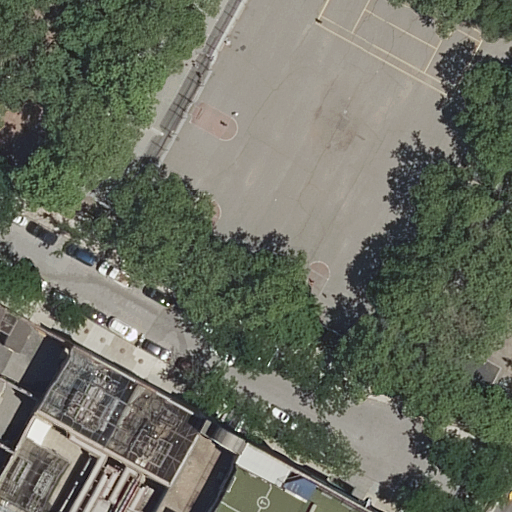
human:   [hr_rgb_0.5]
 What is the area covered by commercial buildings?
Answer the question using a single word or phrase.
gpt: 0m2

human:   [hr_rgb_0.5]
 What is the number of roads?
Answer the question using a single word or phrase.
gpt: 3

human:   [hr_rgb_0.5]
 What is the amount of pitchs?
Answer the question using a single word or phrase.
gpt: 1

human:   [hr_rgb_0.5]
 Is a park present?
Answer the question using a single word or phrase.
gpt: yes

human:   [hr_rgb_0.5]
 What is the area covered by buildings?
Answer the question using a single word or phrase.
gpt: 225m2

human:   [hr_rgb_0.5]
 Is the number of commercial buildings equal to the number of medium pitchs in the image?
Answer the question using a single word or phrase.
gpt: no

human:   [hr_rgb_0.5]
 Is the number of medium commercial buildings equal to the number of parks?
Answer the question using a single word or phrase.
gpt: no

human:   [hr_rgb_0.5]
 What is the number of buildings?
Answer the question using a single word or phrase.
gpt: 1

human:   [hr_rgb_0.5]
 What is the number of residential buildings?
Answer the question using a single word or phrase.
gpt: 0

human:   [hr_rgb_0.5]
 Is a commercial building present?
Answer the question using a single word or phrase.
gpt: no

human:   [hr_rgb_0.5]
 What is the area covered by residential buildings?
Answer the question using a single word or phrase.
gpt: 0m2

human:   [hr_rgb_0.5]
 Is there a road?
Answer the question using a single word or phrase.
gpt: yes

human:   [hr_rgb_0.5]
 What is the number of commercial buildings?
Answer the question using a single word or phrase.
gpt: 0

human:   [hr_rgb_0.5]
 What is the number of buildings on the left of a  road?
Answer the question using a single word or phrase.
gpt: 1

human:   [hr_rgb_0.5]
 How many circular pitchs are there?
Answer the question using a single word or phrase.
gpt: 0

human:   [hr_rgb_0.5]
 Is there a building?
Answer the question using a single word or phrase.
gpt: yes

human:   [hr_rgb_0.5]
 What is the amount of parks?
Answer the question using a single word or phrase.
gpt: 1

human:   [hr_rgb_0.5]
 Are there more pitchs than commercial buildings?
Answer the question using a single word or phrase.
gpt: yes

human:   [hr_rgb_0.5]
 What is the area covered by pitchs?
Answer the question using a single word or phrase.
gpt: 368m2

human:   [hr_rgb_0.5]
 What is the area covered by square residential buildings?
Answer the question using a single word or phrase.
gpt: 0m2

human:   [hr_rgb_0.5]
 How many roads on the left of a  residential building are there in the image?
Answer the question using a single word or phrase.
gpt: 0

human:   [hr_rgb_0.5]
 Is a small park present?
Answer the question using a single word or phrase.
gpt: no

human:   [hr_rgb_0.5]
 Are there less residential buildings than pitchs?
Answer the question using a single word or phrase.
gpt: yes

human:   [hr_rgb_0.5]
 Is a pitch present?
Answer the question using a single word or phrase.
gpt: yes

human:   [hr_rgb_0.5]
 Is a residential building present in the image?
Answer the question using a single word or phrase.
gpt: no

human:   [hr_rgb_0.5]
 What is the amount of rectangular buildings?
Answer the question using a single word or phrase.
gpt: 1

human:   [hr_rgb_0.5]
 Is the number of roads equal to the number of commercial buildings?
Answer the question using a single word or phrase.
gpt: no

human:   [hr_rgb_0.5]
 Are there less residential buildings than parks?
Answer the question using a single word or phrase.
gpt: yes

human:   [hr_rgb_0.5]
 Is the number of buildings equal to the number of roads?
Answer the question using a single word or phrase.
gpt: no

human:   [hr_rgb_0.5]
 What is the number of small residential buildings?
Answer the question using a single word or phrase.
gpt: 0

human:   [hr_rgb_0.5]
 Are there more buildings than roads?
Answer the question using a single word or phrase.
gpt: no

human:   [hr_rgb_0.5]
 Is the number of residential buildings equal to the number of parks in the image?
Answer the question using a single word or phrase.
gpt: no

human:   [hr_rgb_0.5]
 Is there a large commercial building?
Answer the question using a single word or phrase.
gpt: no

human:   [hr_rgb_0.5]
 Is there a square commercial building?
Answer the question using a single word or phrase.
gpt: no

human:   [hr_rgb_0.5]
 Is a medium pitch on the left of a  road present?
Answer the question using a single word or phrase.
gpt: yes

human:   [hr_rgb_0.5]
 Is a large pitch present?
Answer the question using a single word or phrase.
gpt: no

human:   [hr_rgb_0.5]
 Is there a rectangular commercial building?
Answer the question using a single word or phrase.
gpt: no

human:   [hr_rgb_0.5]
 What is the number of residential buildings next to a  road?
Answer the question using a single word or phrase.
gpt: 0

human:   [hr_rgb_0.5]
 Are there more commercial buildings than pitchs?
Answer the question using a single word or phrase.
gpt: no

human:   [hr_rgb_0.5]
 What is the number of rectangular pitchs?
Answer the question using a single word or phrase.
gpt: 1

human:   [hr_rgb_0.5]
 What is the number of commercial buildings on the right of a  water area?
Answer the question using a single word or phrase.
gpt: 0

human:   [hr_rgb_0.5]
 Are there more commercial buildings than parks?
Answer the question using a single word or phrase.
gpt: no

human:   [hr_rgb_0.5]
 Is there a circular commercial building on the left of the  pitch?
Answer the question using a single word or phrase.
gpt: no

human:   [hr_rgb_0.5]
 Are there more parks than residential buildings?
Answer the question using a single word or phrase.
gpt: yes

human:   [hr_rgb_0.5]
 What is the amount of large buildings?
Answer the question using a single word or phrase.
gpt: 0

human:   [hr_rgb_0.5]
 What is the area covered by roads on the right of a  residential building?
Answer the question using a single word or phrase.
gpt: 0m2

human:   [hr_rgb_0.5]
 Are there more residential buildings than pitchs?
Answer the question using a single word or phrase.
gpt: no

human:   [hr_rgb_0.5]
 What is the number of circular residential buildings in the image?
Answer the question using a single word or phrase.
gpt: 0

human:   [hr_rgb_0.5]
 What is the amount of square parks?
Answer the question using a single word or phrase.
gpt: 0

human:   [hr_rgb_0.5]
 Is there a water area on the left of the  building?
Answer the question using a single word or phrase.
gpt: no

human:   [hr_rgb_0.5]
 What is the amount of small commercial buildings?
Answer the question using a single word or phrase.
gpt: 0

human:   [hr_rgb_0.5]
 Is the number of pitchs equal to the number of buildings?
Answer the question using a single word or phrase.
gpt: yes

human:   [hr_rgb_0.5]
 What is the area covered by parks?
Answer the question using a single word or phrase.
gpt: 4913m2

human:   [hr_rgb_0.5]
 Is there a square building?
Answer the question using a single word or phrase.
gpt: no

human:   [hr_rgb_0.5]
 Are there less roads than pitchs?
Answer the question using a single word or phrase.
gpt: no

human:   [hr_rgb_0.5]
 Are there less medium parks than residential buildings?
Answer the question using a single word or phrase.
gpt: no

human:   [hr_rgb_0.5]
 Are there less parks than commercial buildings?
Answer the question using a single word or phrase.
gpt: no

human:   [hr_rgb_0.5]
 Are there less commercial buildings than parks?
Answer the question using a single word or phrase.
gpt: yes

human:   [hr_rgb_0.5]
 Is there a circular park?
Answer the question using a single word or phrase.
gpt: no

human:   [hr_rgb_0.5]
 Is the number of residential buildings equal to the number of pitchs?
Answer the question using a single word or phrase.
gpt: no

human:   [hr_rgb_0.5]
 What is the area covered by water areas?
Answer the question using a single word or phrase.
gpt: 0m2

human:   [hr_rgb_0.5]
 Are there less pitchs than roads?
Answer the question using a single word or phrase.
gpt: yes

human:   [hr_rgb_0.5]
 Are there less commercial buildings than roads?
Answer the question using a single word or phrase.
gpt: yes

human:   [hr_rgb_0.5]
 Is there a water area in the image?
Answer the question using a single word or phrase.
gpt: no